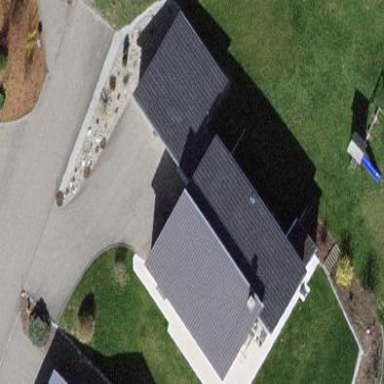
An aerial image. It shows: Garage building.